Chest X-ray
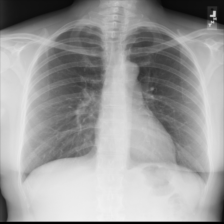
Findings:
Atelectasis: negative
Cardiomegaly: negative
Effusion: negative
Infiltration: negative
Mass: negative
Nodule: negative
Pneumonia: negative
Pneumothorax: negative
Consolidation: negative
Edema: negative
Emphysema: negative
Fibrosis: negative
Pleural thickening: negative
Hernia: negative